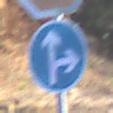
Verkehrszeichen: VorgeschriebeneFahrtrichtungGeradeausOderRechts
Zusatzzeichen oben: Stop
Umgebung: Outdoor, Nature
Tageszeit: MorningAfternoon
Wetter: Clear
Licht: Natural
Jahreszeit: NotSpecified
Kontrast: HighContrast